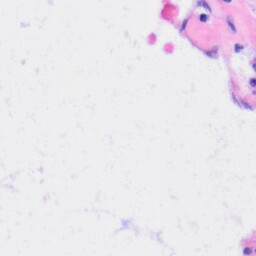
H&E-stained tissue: Liver